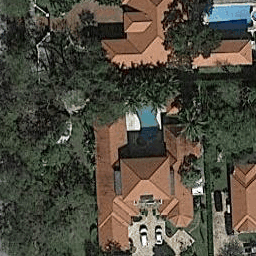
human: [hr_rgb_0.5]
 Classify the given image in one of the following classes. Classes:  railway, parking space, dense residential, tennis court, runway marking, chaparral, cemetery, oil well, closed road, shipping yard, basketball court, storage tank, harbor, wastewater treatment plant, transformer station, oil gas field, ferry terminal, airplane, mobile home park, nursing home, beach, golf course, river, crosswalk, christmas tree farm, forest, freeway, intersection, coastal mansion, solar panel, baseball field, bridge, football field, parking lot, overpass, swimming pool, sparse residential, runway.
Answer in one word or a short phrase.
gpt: coastal mansion